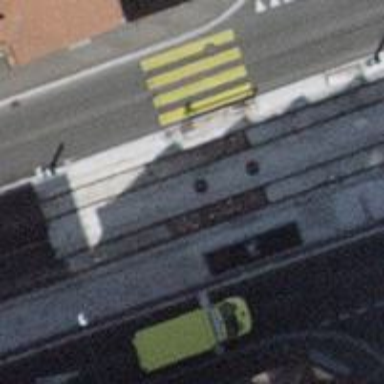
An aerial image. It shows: Tram crossing on the railway.